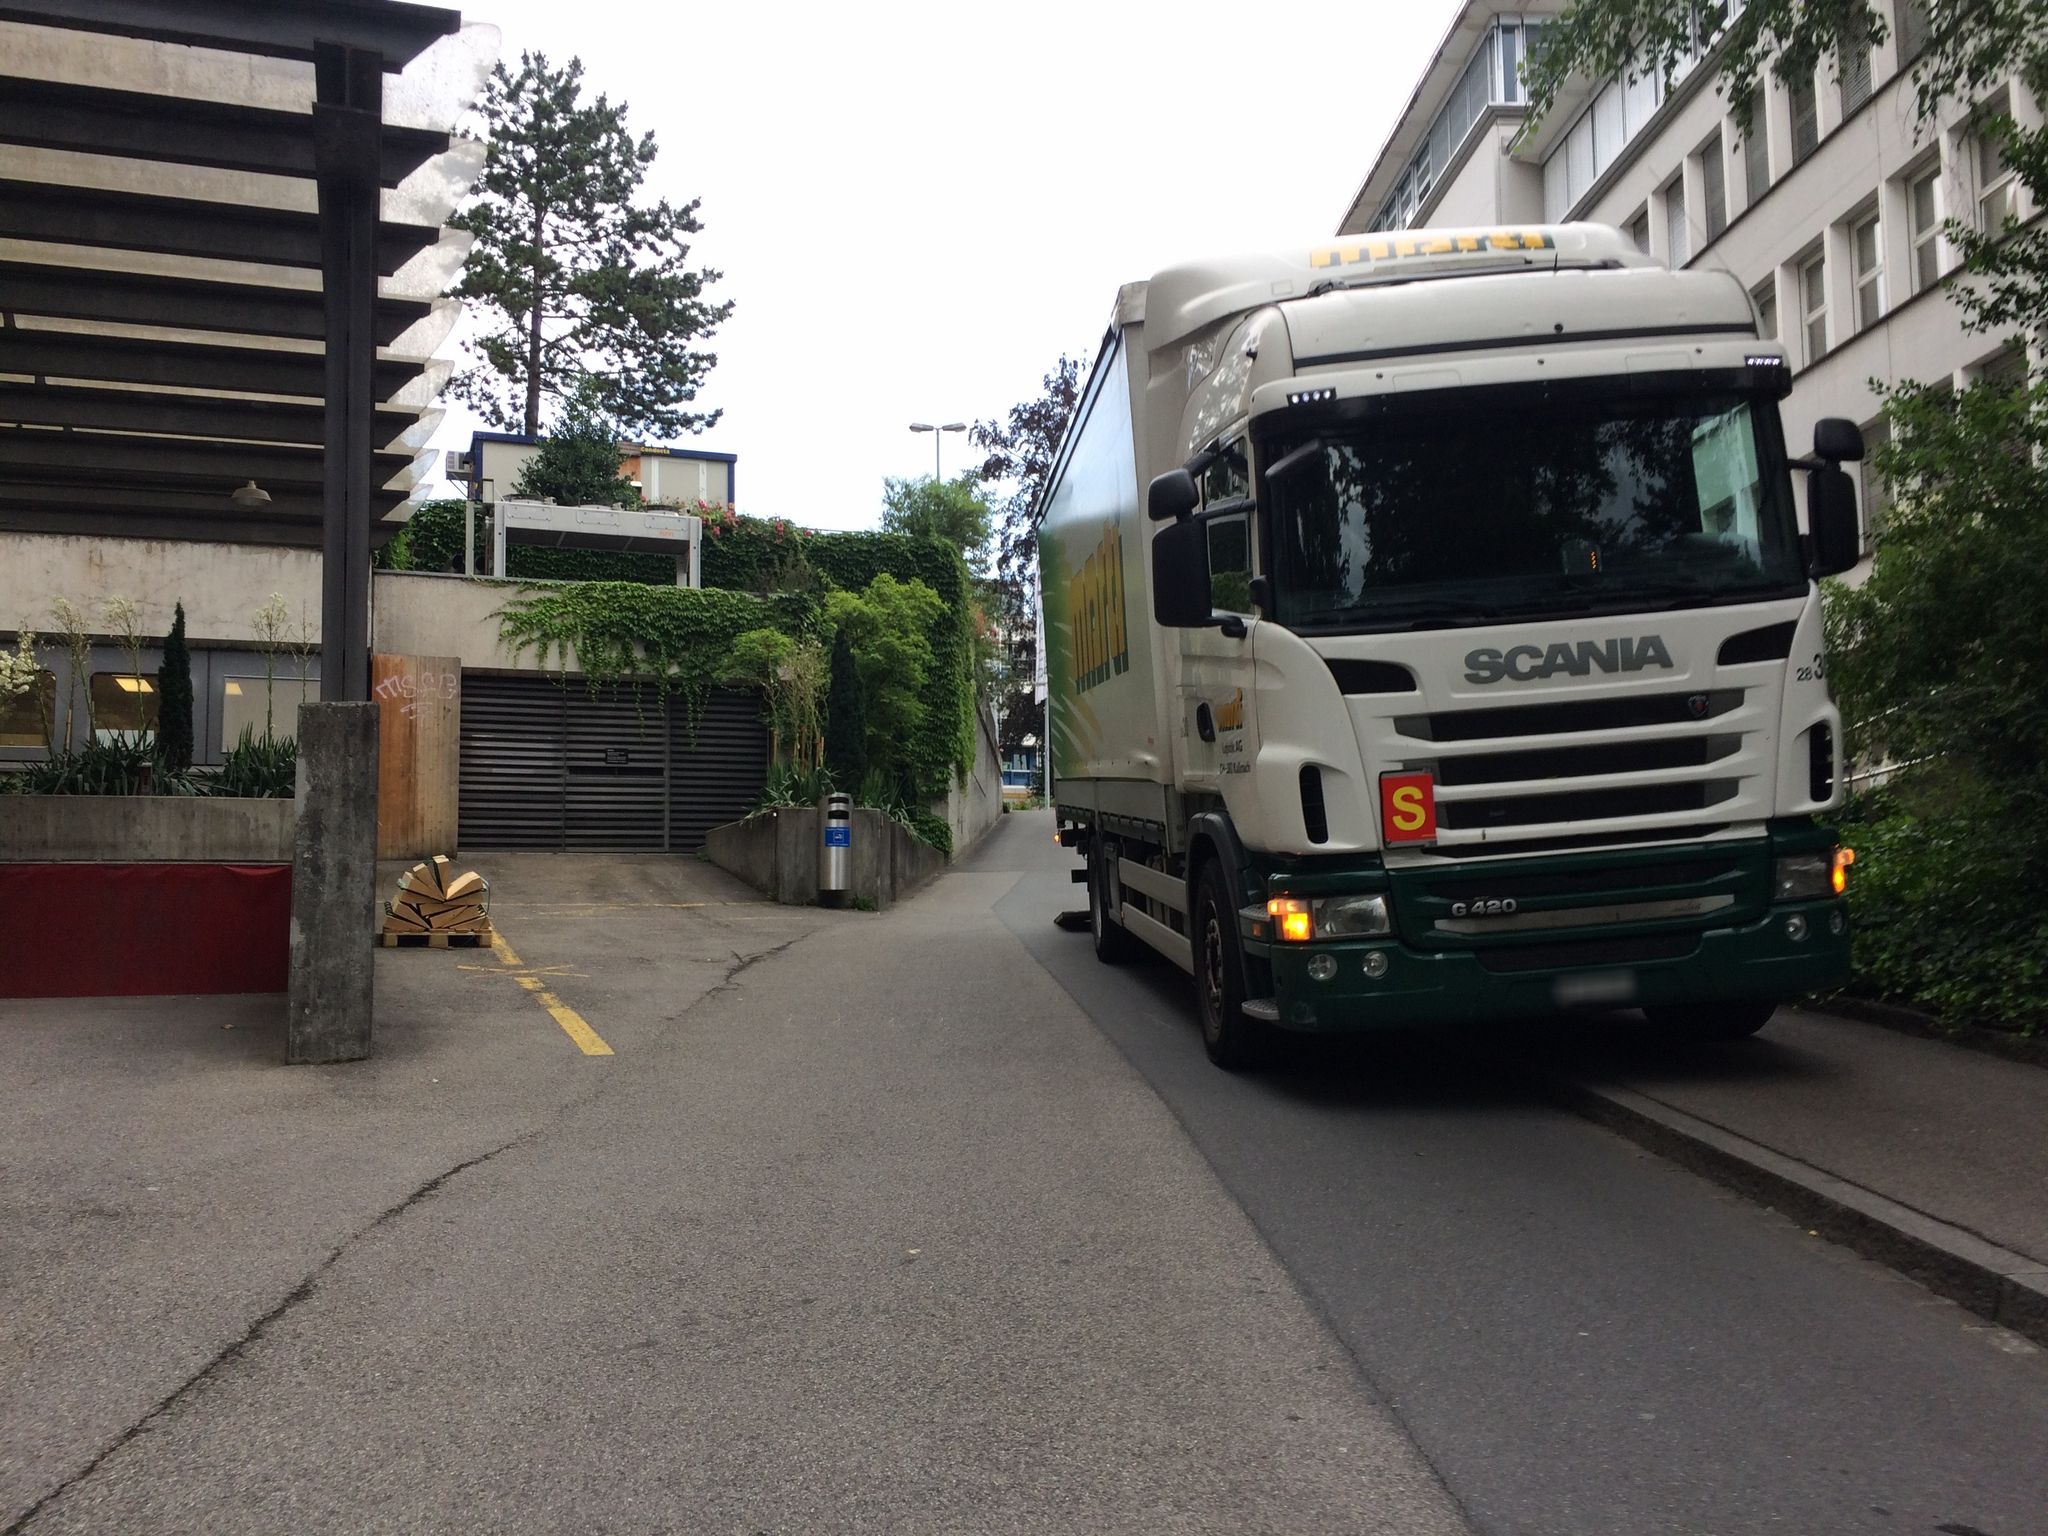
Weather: clear
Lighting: day
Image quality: good
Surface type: walking surface
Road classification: residential
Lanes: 1
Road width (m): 1
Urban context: urban centre
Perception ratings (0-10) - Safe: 3.55, Lively: 4.22, Beautiful: 6.88, Boring: 4.99, Depressing: 7.09, Wealthy: 1.73